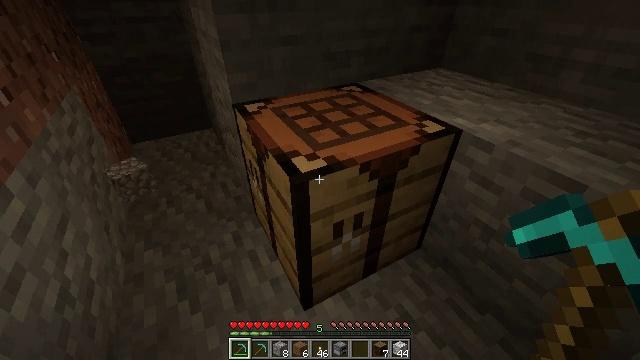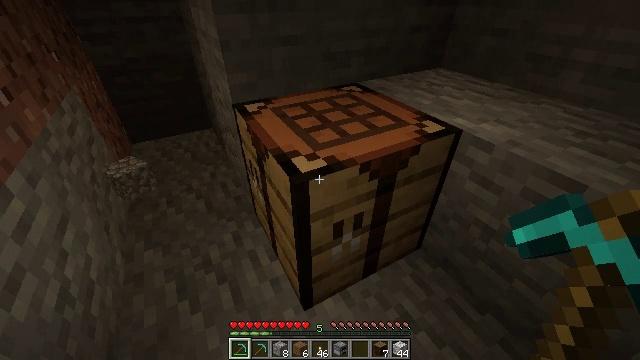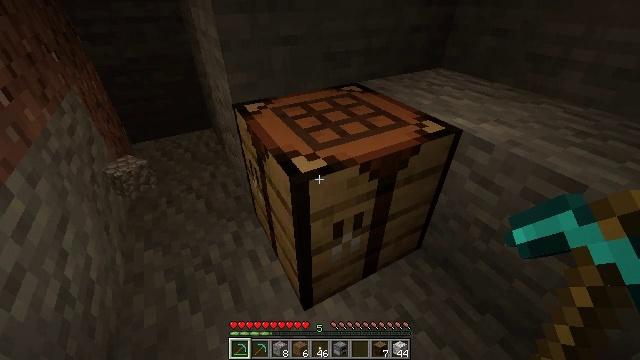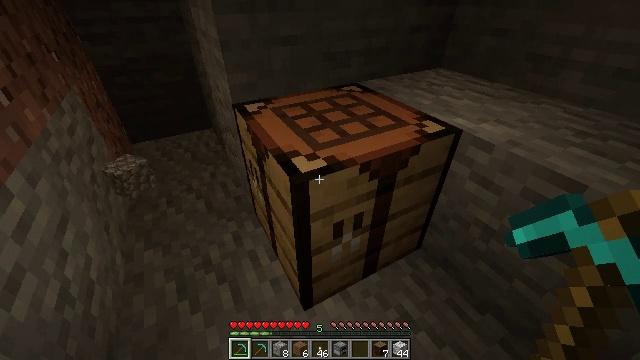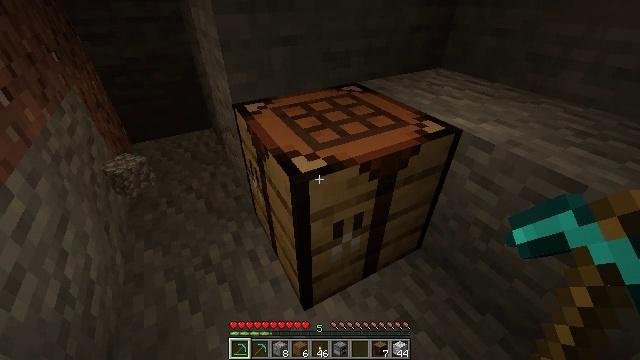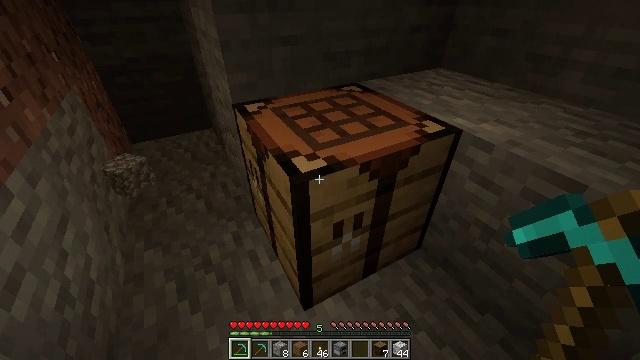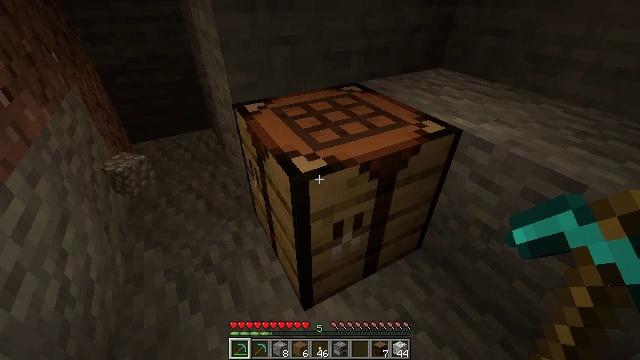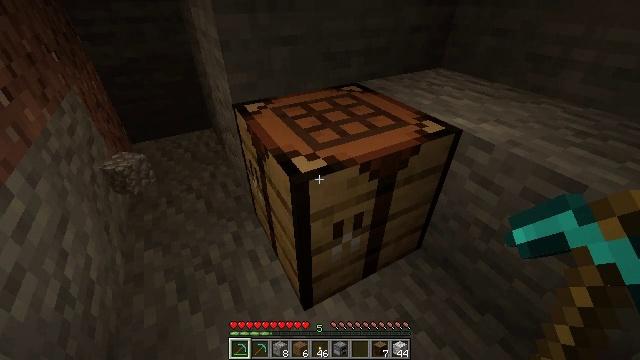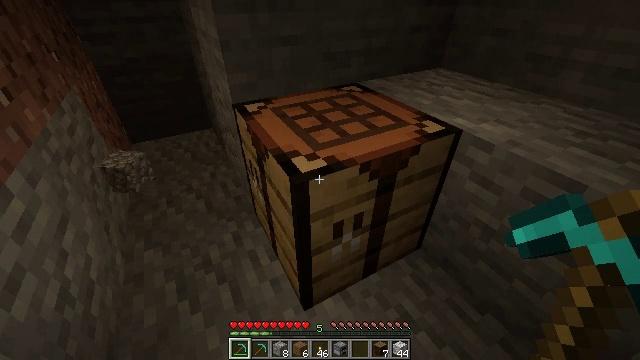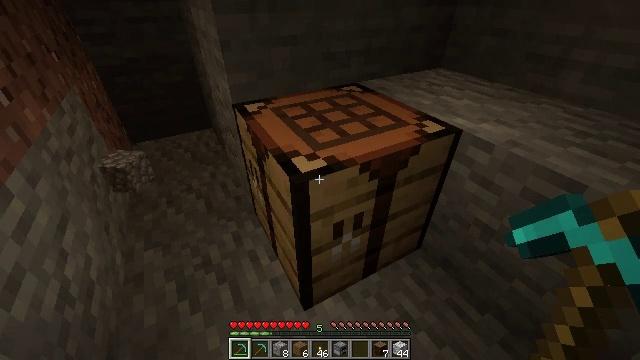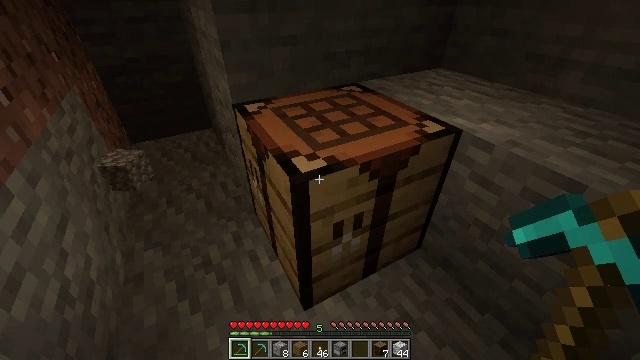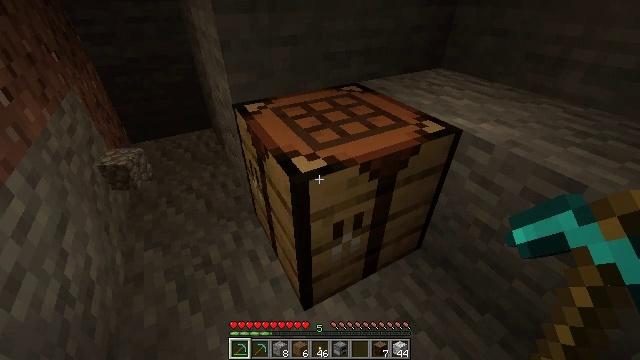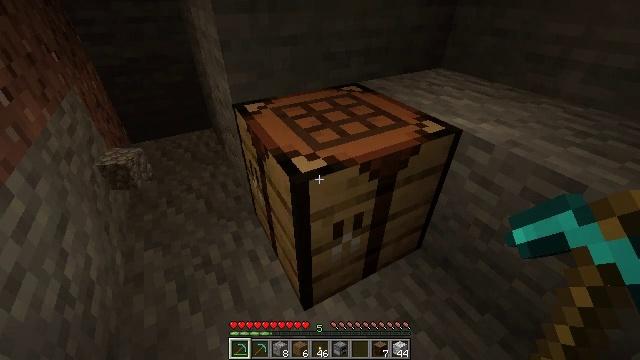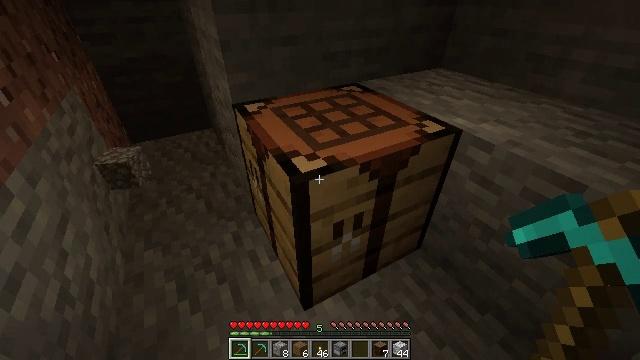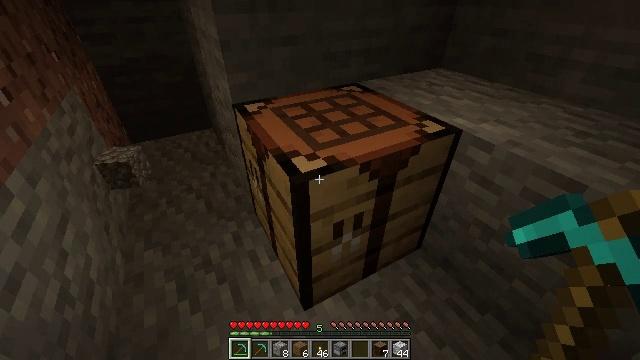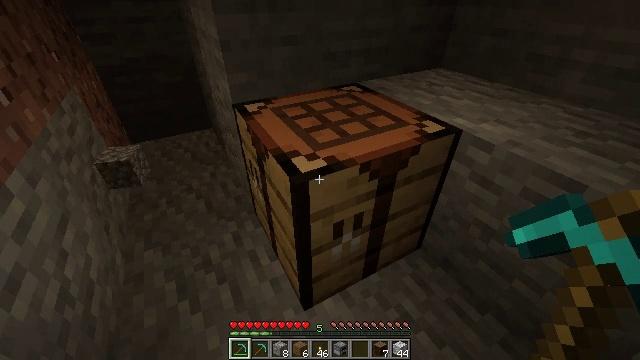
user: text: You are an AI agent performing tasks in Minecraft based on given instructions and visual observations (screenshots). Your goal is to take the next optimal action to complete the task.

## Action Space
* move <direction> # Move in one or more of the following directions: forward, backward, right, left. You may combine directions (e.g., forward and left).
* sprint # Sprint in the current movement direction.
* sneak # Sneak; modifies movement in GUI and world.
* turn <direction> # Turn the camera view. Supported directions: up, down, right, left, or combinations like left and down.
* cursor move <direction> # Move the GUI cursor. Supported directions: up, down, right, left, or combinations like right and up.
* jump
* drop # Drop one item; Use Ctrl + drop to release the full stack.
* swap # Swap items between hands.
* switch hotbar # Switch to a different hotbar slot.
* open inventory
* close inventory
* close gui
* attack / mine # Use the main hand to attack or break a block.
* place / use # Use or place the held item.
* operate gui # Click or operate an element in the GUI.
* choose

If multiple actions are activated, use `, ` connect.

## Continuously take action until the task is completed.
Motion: motion action
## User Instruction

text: Left click on the crafting table
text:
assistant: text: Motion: no_op
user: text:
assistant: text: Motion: no_op
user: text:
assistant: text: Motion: no_op
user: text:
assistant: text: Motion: no_op
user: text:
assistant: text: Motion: no_op
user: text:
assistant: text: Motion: no_op
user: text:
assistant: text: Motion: no_op
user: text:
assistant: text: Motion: no_op
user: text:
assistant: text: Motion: no_op
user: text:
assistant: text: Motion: no_op
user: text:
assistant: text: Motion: no_op
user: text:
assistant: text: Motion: no_op
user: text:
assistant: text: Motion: no_op
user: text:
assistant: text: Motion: no_op
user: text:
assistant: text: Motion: no_op
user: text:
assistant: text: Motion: no_op
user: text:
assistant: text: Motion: no_op
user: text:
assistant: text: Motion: no_op
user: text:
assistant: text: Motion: no_op
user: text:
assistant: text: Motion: no_op
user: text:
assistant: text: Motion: no_op
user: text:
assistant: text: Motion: no_op
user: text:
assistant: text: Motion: no_op
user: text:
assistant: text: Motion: no_op
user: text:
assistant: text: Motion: no_op
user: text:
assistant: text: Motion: no_op
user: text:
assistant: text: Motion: no_op
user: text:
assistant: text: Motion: no_op
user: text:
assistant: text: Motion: no_op
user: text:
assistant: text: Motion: no_op